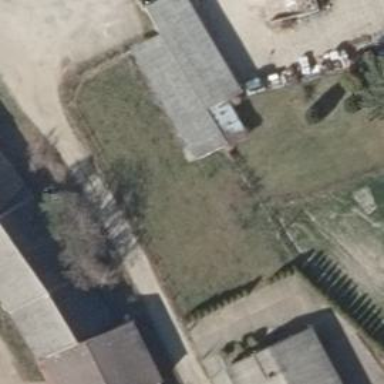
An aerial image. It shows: Shed.